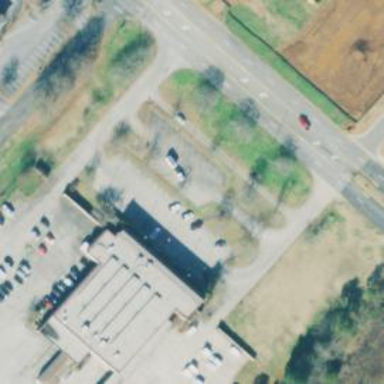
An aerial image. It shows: Post office.